Interaction volume radius: 5 \u00c5
Interaction volume height: 30 \u00c5
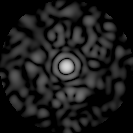
Disorder parameter: 0.8101